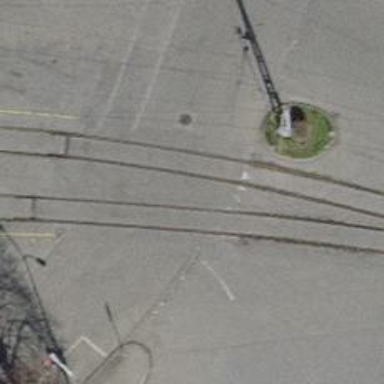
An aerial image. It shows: Railway level crossing.